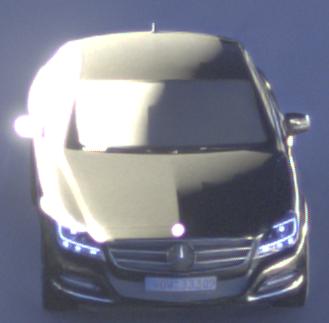
Make: Mercedes-Benz
Model: CLS Coupé 350
Detailed model: CLS-Class (218) Coupé
Model produced from: 2011/01
Model produced until: 2014/07
Doors: 4
Color: black
Road condition: dry road
Daytime: sunrise or sunset
Contrast: high contrast